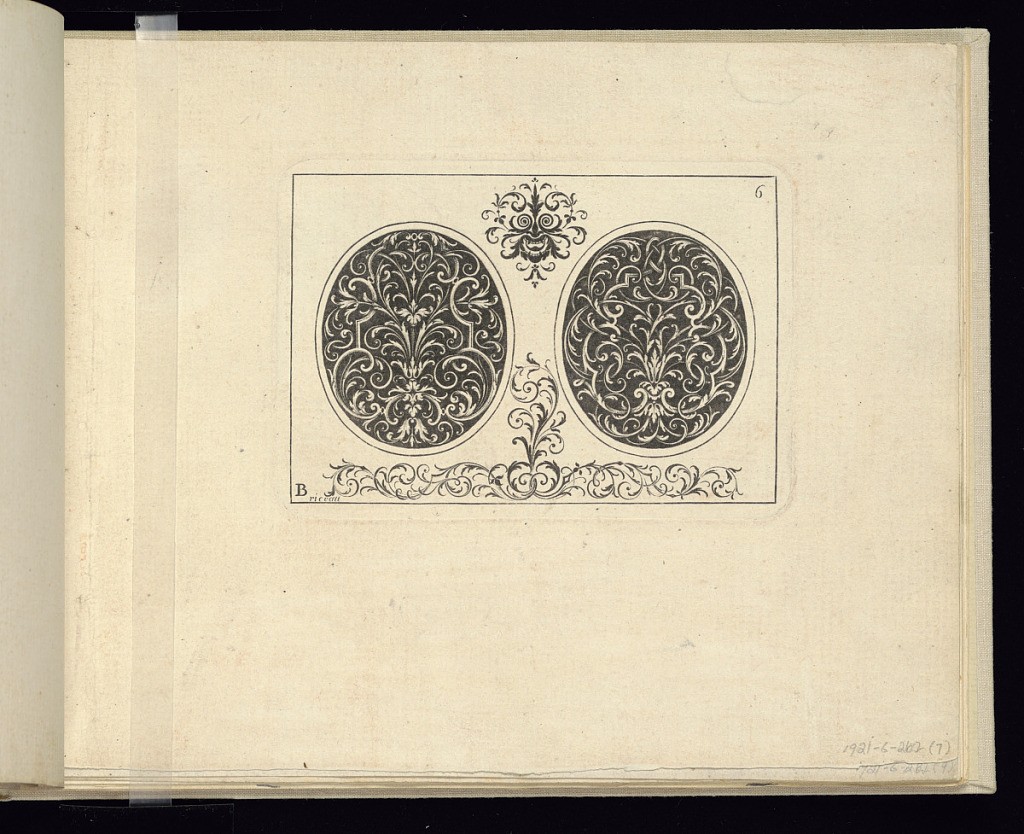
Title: Designs for Ornament
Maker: Briceau, French, 16..–17..
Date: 1709
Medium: Engraving on laid paper
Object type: Print
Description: Two ovals of scrolling ornament against a dark background, with other ornament designs above and below. The plate is signed.